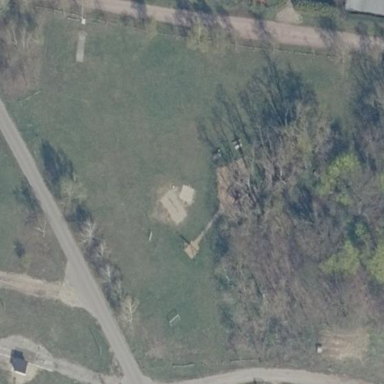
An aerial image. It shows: Playground on grassy land.